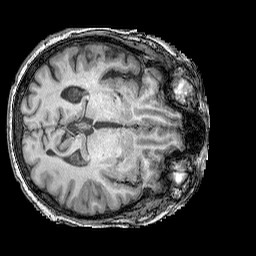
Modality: T1w
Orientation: axial
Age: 47
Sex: male
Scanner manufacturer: siemens
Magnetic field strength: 3 T
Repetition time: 2.25 s
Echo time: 0.00411 s